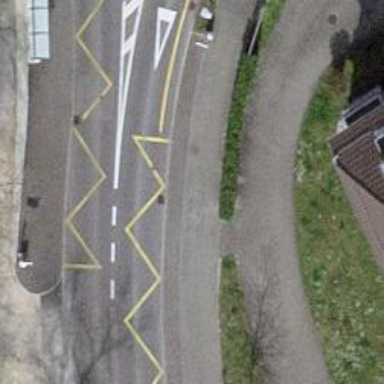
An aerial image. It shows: Bus stop with platform for public transport.